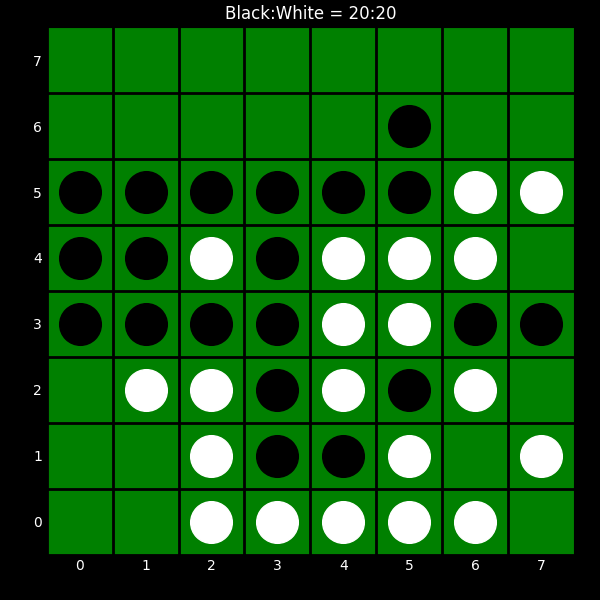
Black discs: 20
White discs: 20